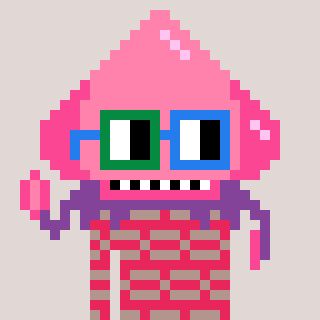
a pixel art character with square green and blue glasses, a squid-shaped head and a redpinkish-colored body on a warm background